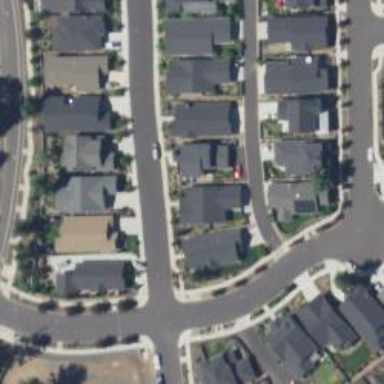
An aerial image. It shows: Alley classified as service road.